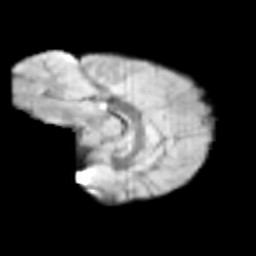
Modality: T2w
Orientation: sagittal
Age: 9
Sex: female
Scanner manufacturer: siemens
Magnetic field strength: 3 T
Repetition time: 3.8 s
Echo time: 0.07 s